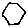
Label: hexagon